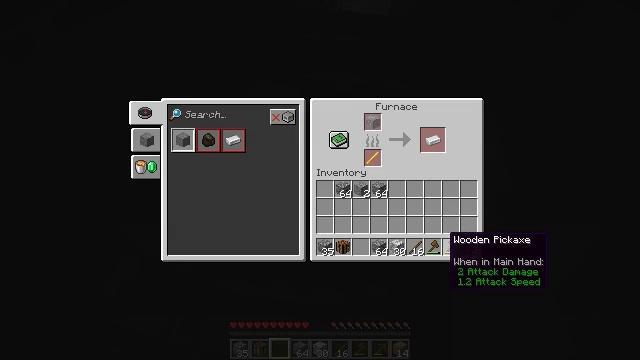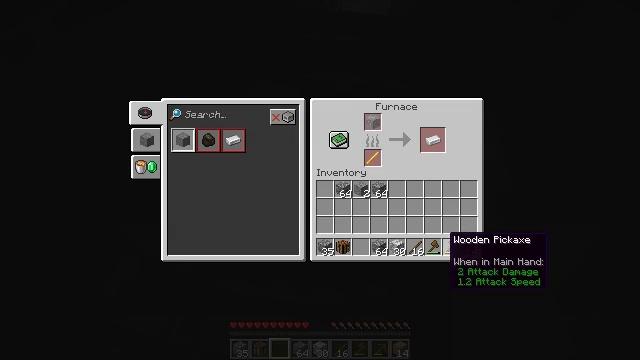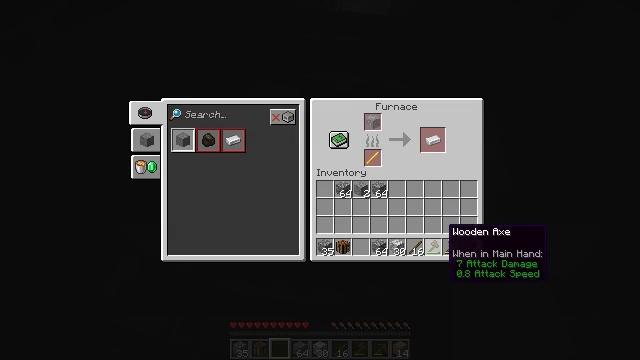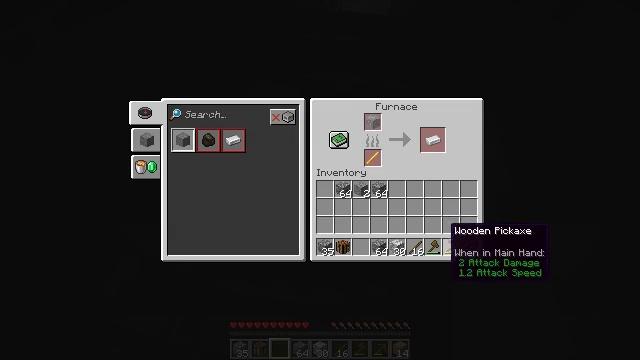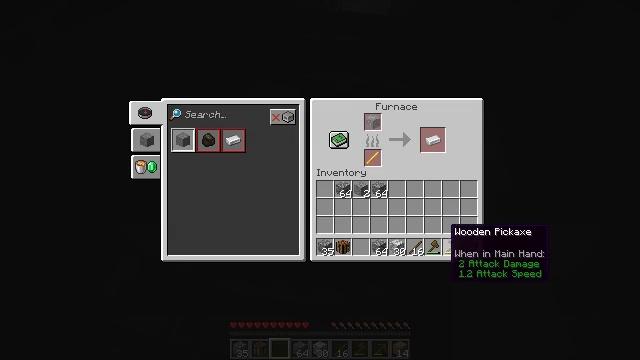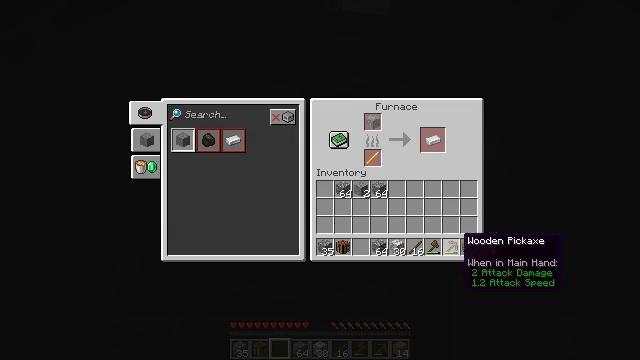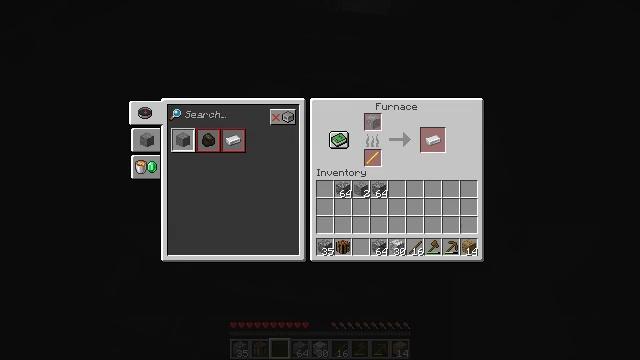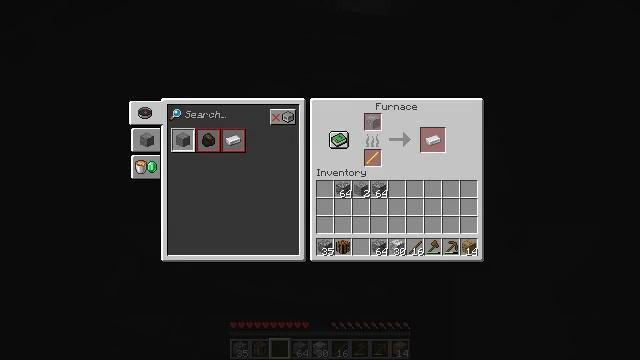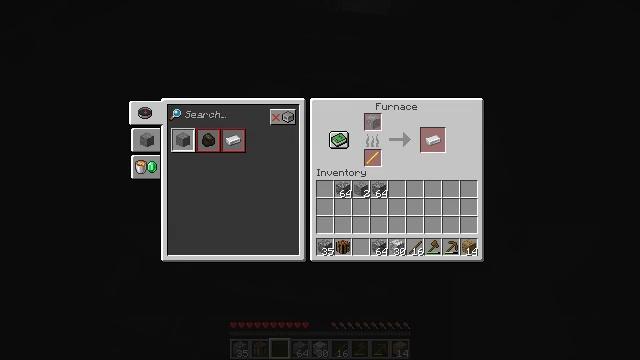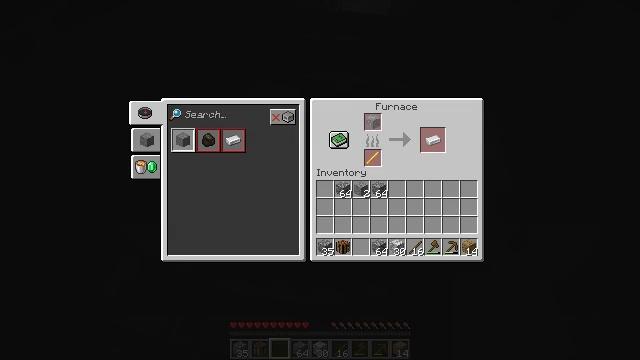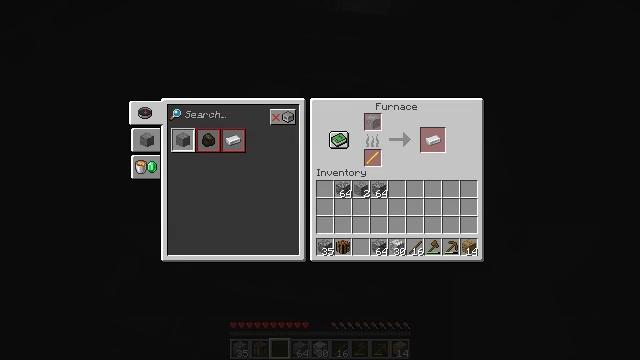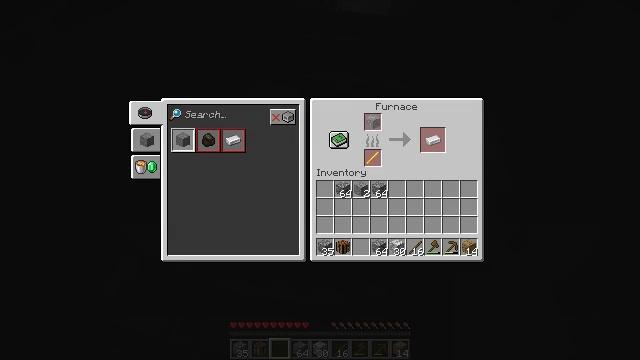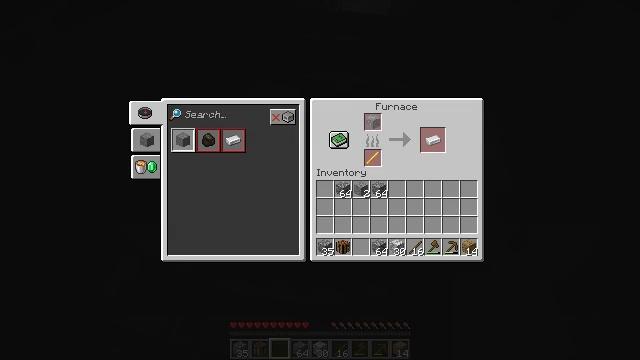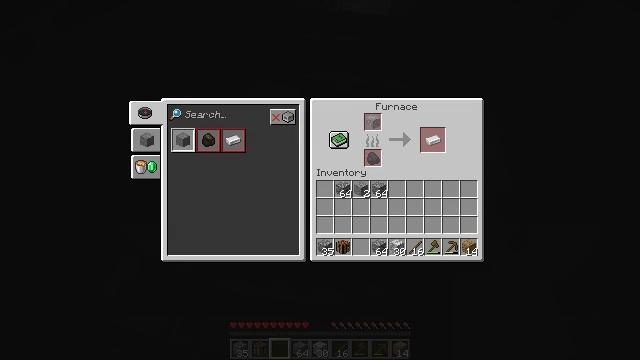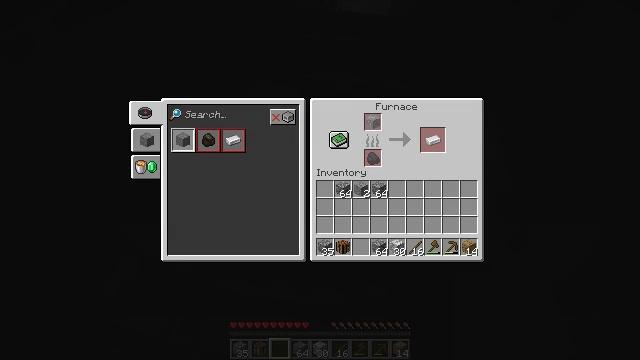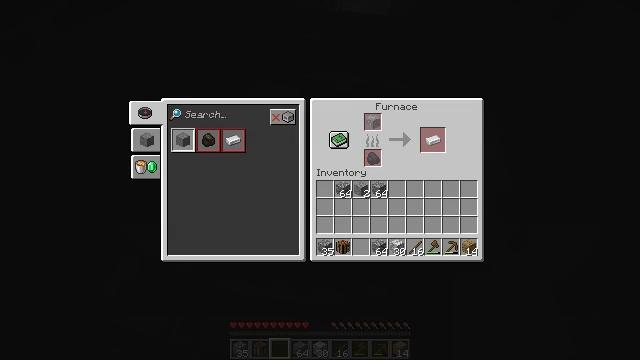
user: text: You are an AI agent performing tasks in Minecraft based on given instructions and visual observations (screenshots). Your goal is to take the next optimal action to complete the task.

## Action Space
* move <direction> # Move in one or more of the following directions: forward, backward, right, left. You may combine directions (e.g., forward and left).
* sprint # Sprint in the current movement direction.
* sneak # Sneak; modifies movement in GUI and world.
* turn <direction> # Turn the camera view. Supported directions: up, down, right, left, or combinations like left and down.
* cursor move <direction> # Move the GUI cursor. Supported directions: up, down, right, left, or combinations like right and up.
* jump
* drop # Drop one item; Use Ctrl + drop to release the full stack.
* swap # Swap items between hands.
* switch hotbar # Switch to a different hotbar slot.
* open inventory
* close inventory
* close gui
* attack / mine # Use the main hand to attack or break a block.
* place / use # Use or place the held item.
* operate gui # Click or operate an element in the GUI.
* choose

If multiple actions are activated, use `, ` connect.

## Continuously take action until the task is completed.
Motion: motion action
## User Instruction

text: Break the furnace to move it.
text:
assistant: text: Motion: no_op
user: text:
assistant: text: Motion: cursor move up
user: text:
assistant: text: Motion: no_op
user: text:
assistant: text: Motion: no_op
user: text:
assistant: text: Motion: cursor move right and down
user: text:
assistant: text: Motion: cursor move right and down
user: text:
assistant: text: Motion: no_op
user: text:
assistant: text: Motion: no_op
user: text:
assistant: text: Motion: no_op
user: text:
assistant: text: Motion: no_op
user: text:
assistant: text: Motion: no_op
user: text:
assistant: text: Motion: no_op
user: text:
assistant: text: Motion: no_op
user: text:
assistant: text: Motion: no_op
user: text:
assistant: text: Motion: no_op
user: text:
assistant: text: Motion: no_op
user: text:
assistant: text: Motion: no_op
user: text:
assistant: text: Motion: no_op
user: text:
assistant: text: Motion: no_op
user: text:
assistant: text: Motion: no_op
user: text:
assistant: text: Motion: no_op
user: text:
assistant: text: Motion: no_op
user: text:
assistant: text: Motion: no_op
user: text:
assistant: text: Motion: no_op
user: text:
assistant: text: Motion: no_op
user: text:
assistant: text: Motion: no_op
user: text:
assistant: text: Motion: no_op
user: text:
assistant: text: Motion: no_op
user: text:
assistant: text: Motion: no_op
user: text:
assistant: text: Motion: no_op